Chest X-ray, PA view. Patient: 84 years old, sex M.
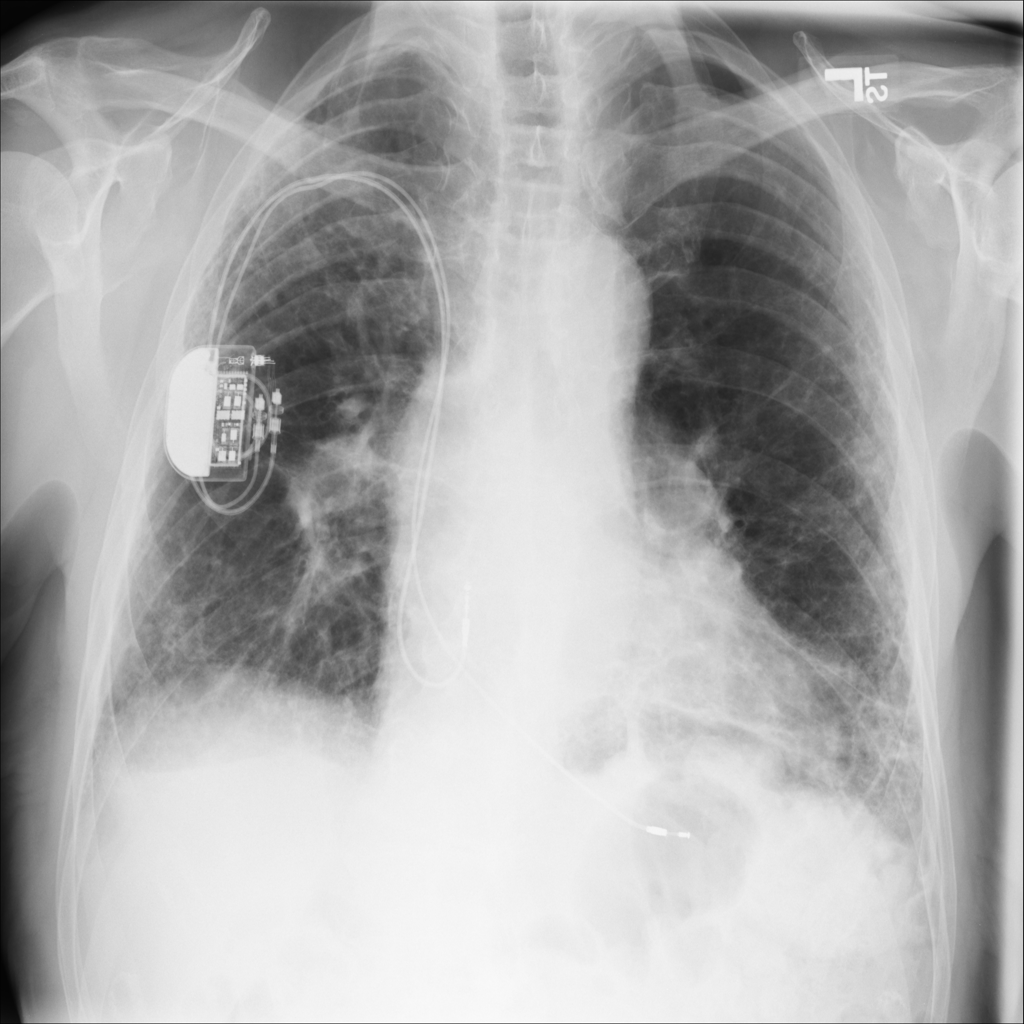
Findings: Fibrosis